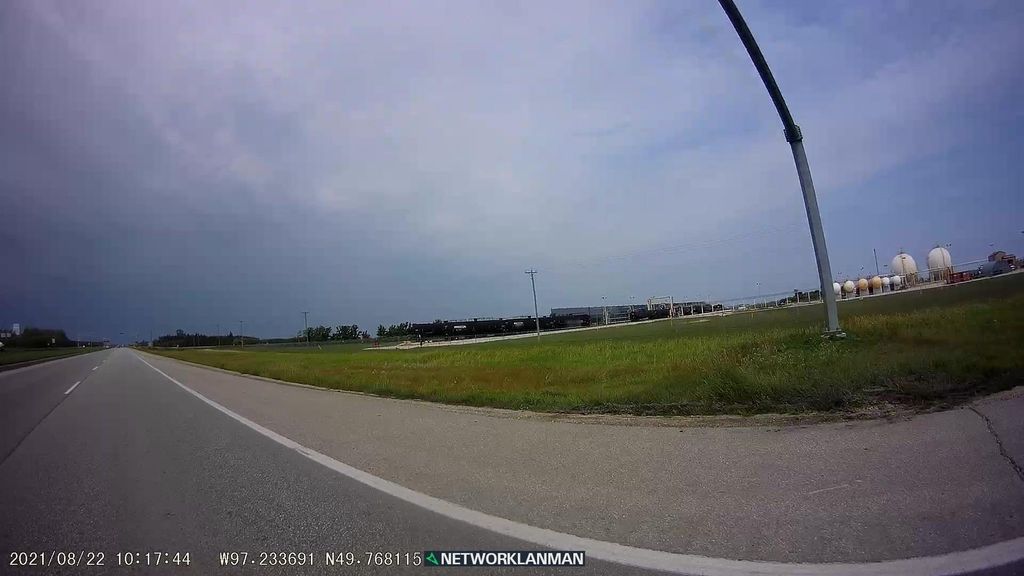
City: winnipeg